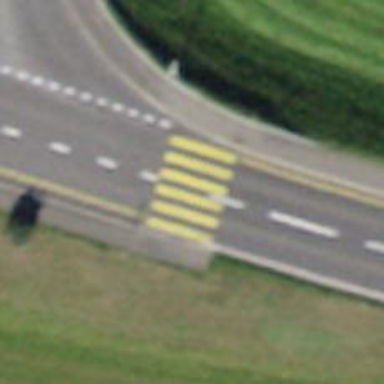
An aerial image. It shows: Zebra crossing on the road.